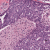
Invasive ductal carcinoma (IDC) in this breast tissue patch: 0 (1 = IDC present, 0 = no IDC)